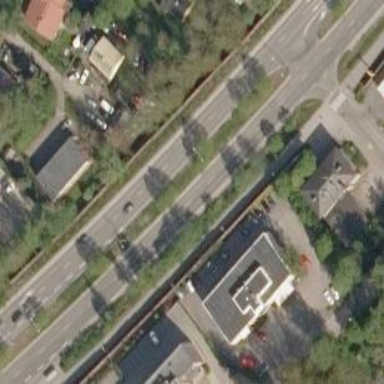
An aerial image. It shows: Primary road with asphalt surface.